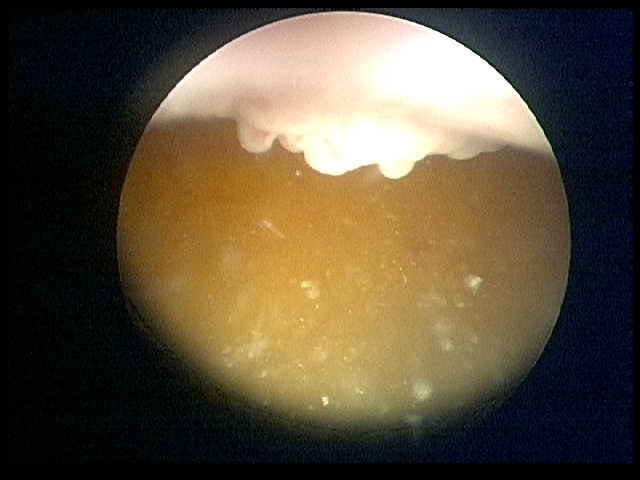
Modality: WLC
Class: Malignant
Subclass: LowGradePapillary
Lesion: L1
Stage: Ta
Morphology: Papillary
Bladder cancer association: Yes